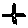
Label: square